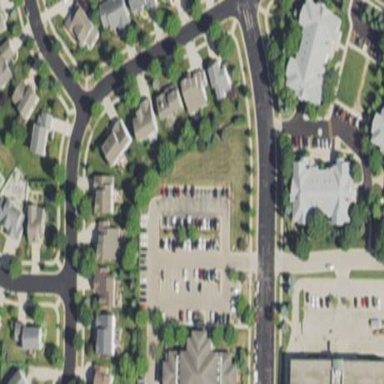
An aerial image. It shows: Parking area with surface.